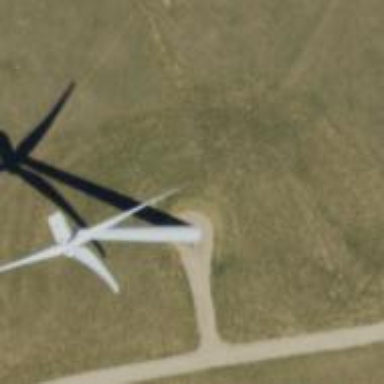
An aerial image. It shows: Wind generator in the form of horizontal axis wind turbine.